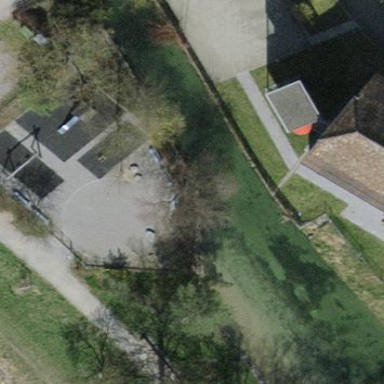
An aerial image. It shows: Playground area for leisure activities on the land.